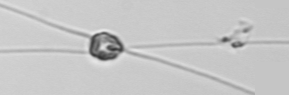
Label: Chaetoceros_danicus